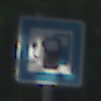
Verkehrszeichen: LadestationFuerElektrofahrzeuge
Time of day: MorningAfternoon
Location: Outdoor (Suburban)
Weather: PartlyCloudy
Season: NotSpecified
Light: Natural